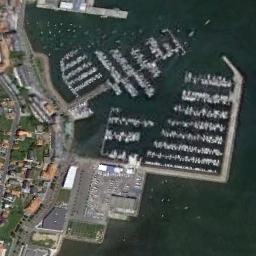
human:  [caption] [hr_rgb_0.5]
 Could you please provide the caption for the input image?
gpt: There are lots of buildings beside the harbor .

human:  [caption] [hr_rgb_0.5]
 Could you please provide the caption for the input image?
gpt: The harbor with lots of neatly docked boats is next to a dense residential area and a parking lot .

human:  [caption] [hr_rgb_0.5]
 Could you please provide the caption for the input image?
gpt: There are ships in the harbor, And there are ships moving .

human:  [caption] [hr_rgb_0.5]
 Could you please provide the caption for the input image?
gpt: Many yachts are neatly arranged on the sea next to the harbor next to the building and the parking lot .

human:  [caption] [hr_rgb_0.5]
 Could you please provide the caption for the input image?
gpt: There are many buildings beside the harbor with many ships .